Question: I try to make a simple login-register on the same page.
- -
I manage to render 2 forms on the page that I want, but if I try to submit the registration form it gives me a message that the other form cannot be empty.
Before I tried to merge the pages my registrations worked without any problem my login not(just created the form) my code:
'AccountController.php' the file that renders to the template.
The form creation has implemented in 'RegistrationType.php' and in 'LoginType.php'
'''
<?php
namespace Spyros\MapBundle\Controller;
use Symfony\Bundle\FrameworkBundle\Controller\Controller;
use Spyros\MapBundle\Form\Type\RegistrationType;
use Spyros\MapBundle\Form\Type\LoginType;
use Spyros\MapBundle\Form\Model\Registration;
use Spyros\MapBundle\Form\Model\Login;
use Symfony\Component\HttpFoundation\Request;
use Symfony\Component\HttpFoundation\Response;
class AccountController extends Controller
{
public function registerAction()
{
$registration = new Registration();
$form1 = $this->createForm(new RegistrationType() , $registration, array(
'action' => $this->generateUrl('account_create') ,
));
$login = new Login();
$form2 = $this->createForm(new LoginType() , $login, array(
'action' => $this->generateUrl('account_create') ,
));
return $this->render('SpyrosMapBundle:Account:register.html.twig', array(
'form1' => $form1->createView() ,
'form2' => $form2->createView()
));
}
public function createAction(Request $request)
{
$em = $this->getDoctrine()->getManager();
$form1 = $this->createForm(new RegistrationType() , new Registration());
$form1 > handleRequest($request);
if ($form1->isValid())
{
$registration = $form1->getData();
$em->persist($registration->getUser());
$em->flush();
echo "<p>hi</p>";
}
return $this->render('SpyrosMapBundle:Account:register.html.twig', array(
'form1' => $form1->createView()
));
}
}
'''
register.html.twig:
'''
{% extends 'SpyrosMapBundle::rightform.html.twig' %}
{% form_theme form1 'bootstrap_3_layout.html.twig' %}
{% form_theme form2 'bootstrap_3_layout.html.twig' %}
{% block body %}
<body>
<section class="container">
<section class="row">
<section class="col col-lg-9">
{{ form_start(form2 , {'attr': {'class': 'form-inline'}} )}}
{{ form_row(form2.user.email)}}
{{ form_row(form2.user.plainPassword)}}
<div id="inline">
{{ form_row(form2.Login) }}
</div>
</section>
<section class="col col-lg-3">
{{ form(form1) }}
</section>
</section>
</section>
</body>
{% endblock %}
'''
My View page:

How can i submit my registration form(form1) without form2 give me a message to fill its fields.
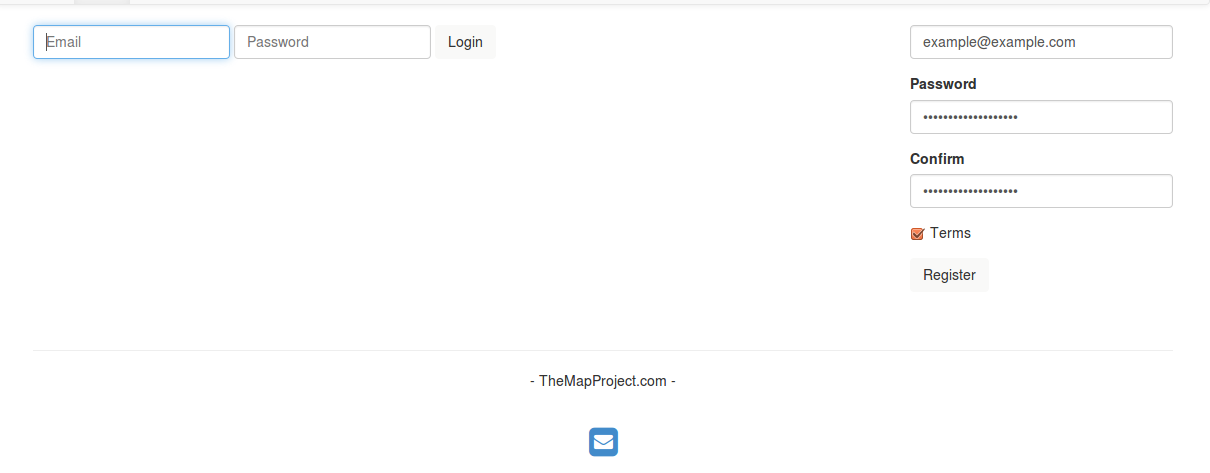
Answer: I am assuming that it is your browser that is complaining about blank fields? One of the less amusing things about Symfony 2 forms is that, by default, all fields are required. This is implemented by setting a required attribute on the input element itself. The browser then process the attribute.
Couple of ways to get around this. Set required = false when creating the element:
'''
$builder->add('name','text', array(
'required' => false, /***** Make it optional *****/
'label' => 'Your Name',
'trim' => true,
'constraints' => array(
new NotBlankConstraint($constraintOptions),
),
'attr' => array('size' => 30),
));
'''
You can also pass this in to your form options when creating the form so everything is optional by default.
You can also add a simple novalidate attribute to the form element itself in your twig template.
By the way, as @Spiro suggested, if you are using the built in security system then you will need to submit each form to a different url. Otherwise the security system will intercept your create user requests.
<URL>